Contrast-enhanced CT slice 40 of 73
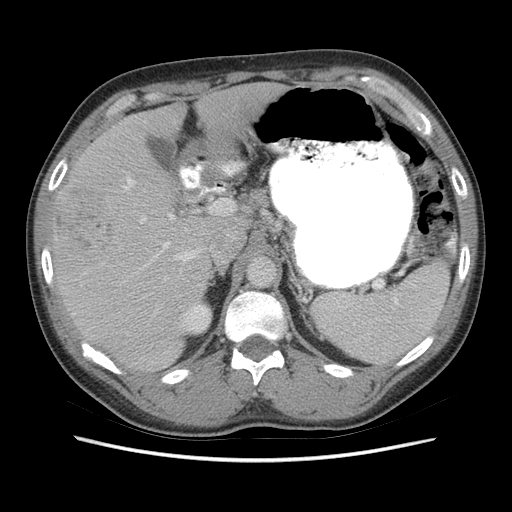
Segmented voxel counts for this case:
Liver: 1422526 voxels
Tumor mass: 41418 voxels
Portal vein: 11944 voxels
Abdominal aorta: 8946 voxels